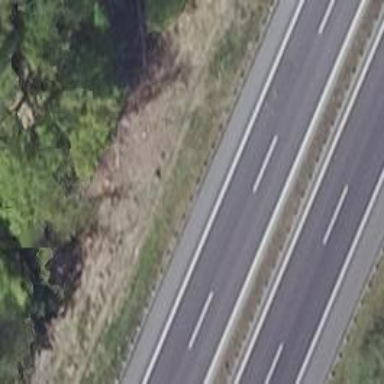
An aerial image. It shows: Asphalt motorway.